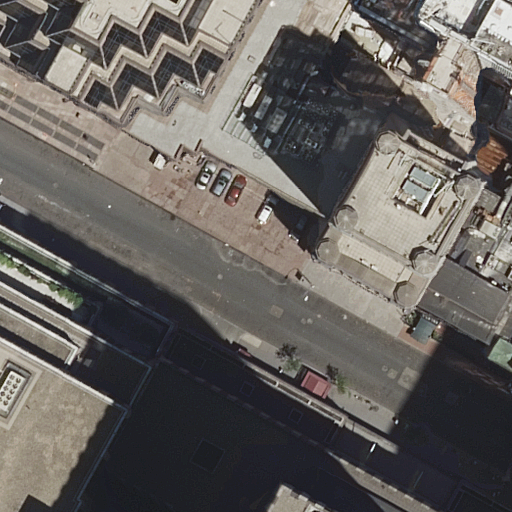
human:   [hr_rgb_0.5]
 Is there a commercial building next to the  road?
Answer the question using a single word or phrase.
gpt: yes

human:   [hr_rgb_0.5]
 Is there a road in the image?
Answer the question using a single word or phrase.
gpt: yes

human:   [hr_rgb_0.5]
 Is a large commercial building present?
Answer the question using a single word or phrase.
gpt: yes

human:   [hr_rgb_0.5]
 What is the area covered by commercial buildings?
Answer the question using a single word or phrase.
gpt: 4689m2

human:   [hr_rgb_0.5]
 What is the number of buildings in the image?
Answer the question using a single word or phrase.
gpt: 7

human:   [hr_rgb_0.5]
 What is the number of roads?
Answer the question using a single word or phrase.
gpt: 1

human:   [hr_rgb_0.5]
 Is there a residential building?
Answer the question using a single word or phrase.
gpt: yes

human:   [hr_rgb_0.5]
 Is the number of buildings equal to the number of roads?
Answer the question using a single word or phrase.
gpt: no

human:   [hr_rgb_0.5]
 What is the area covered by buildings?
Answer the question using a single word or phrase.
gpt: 7587m2

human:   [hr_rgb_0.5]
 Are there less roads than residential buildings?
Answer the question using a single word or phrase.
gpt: yes

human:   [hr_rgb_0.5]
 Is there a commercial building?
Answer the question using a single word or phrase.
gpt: yes

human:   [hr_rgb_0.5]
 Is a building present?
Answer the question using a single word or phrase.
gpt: yes

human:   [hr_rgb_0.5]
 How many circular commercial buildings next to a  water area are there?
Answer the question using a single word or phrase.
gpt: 0

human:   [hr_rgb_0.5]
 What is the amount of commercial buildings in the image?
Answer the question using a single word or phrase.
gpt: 3

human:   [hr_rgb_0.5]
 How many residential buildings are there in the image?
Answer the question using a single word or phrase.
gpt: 4

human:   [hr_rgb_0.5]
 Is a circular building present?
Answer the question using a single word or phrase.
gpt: no

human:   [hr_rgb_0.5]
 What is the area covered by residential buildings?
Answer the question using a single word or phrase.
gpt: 2897m2

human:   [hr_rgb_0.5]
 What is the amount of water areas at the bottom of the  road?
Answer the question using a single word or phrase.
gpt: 0

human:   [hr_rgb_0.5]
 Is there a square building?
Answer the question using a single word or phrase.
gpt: no

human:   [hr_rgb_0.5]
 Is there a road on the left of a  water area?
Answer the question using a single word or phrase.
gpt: no

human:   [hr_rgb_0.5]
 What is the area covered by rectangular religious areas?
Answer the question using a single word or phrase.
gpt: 0m2

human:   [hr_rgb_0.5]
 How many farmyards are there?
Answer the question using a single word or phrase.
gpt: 0

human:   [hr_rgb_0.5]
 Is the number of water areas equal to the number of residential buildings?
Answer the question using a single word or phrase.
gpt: no

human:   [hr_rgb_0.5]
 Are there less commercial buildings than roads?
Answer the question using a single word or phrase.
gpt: no

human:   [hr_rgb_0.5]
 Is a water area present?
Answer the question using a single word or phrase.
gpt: no

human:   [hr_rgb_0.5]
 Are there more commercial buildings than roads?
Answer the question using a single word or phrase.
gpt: yes

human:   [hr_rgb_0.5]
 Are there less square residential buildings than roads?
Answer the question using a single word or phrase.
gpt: yes

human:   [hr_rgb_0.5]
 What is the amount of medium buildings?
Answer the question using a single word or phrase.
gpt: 1

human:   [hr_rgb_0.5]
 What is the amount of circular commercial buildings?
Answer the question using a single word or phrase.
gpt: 0

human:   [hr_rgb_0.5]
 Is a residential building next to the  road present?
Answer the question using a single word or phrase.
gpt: yes

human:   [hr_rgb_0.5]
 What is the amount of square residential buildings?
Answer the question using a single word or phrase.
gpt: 0

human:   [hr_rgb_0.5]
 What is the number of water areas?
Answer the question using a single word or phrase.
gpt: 0

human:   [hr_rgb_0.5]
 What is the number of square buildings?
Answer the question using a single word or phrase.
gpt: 0

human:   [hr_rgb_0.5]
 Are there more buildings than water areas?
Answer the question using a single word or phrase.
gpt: yes

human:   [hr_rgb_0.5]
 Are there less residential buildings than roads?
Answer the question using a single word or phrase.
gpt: no

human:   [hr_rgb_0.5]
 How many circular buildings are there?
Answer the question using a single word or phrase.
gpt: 0

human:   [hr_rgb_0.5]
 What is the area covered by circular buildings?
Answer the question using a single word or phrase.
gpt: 0m2

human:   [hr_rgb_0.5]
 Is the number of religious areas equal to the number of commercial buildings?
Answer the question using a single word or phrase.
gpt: no

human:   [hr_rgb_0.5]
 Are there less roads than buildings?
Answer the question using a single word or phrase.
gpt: yes

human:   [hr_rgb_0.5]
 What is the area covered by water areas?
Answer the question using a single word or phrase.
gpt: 0m2

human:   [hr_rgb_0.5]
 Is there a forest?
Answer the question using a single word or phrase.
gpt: no

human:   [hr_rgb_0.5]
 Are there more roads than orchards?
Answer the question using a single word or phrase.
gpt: yes

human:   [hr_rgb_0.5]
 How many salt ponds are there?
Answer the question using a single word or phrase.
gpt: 0

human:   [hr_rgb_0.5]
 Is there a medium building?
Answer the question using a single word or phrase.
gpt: yes

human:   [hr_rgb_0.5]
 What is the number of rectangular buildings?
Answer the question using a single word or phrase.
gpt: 5

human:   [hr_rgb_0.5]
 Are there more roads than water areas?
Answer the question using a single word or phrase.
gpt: yes

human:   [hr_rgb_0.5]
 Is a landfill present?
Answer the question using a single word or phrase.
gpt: no

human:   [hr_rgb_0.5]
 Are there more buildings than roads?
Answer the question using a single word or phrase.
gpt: yes

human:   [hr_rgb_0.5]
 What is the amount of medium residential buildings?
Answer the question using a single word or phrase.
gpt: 1

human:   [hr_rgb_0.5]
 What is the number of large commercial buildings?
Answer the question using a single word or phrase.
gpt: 3

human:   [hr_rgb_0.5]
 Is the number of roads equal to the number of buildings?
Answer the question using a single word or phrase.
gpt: no

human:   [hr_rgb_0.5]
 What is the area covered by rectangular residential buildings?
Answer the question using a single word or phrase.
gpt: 1928m2

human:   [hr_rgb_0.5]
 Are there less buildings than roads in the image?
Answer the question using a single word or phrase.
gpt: no

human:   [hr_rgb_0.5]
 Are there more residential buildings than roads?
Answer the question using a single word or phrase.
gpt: yes

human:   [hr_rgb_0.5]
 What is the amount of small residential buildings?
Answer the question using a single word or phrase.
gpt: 0

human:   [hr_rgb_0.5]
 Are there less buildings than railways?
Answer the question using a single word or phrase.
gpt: no

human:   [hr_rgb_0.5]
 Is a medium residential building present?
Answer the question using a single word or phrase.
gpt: yes

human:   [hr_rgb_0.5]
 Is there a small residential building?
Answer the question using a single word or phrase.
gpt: no

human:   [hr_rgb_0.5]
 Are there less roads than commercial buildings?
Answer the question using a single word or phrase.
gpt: yes

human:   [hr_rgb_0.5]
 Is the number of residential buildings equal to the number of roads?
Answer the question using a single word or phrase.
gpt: no

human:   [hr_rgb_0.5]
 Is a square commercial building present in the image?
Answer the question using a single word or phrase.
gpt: no

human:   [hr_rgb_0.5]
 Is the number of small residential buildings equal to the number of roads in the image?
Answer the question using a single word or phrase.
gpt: no

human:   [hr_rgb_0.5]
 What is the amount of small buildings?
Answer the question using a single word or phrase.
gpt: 0

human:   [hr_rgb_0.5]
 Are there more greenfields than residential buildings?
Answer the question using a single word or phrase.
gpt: no